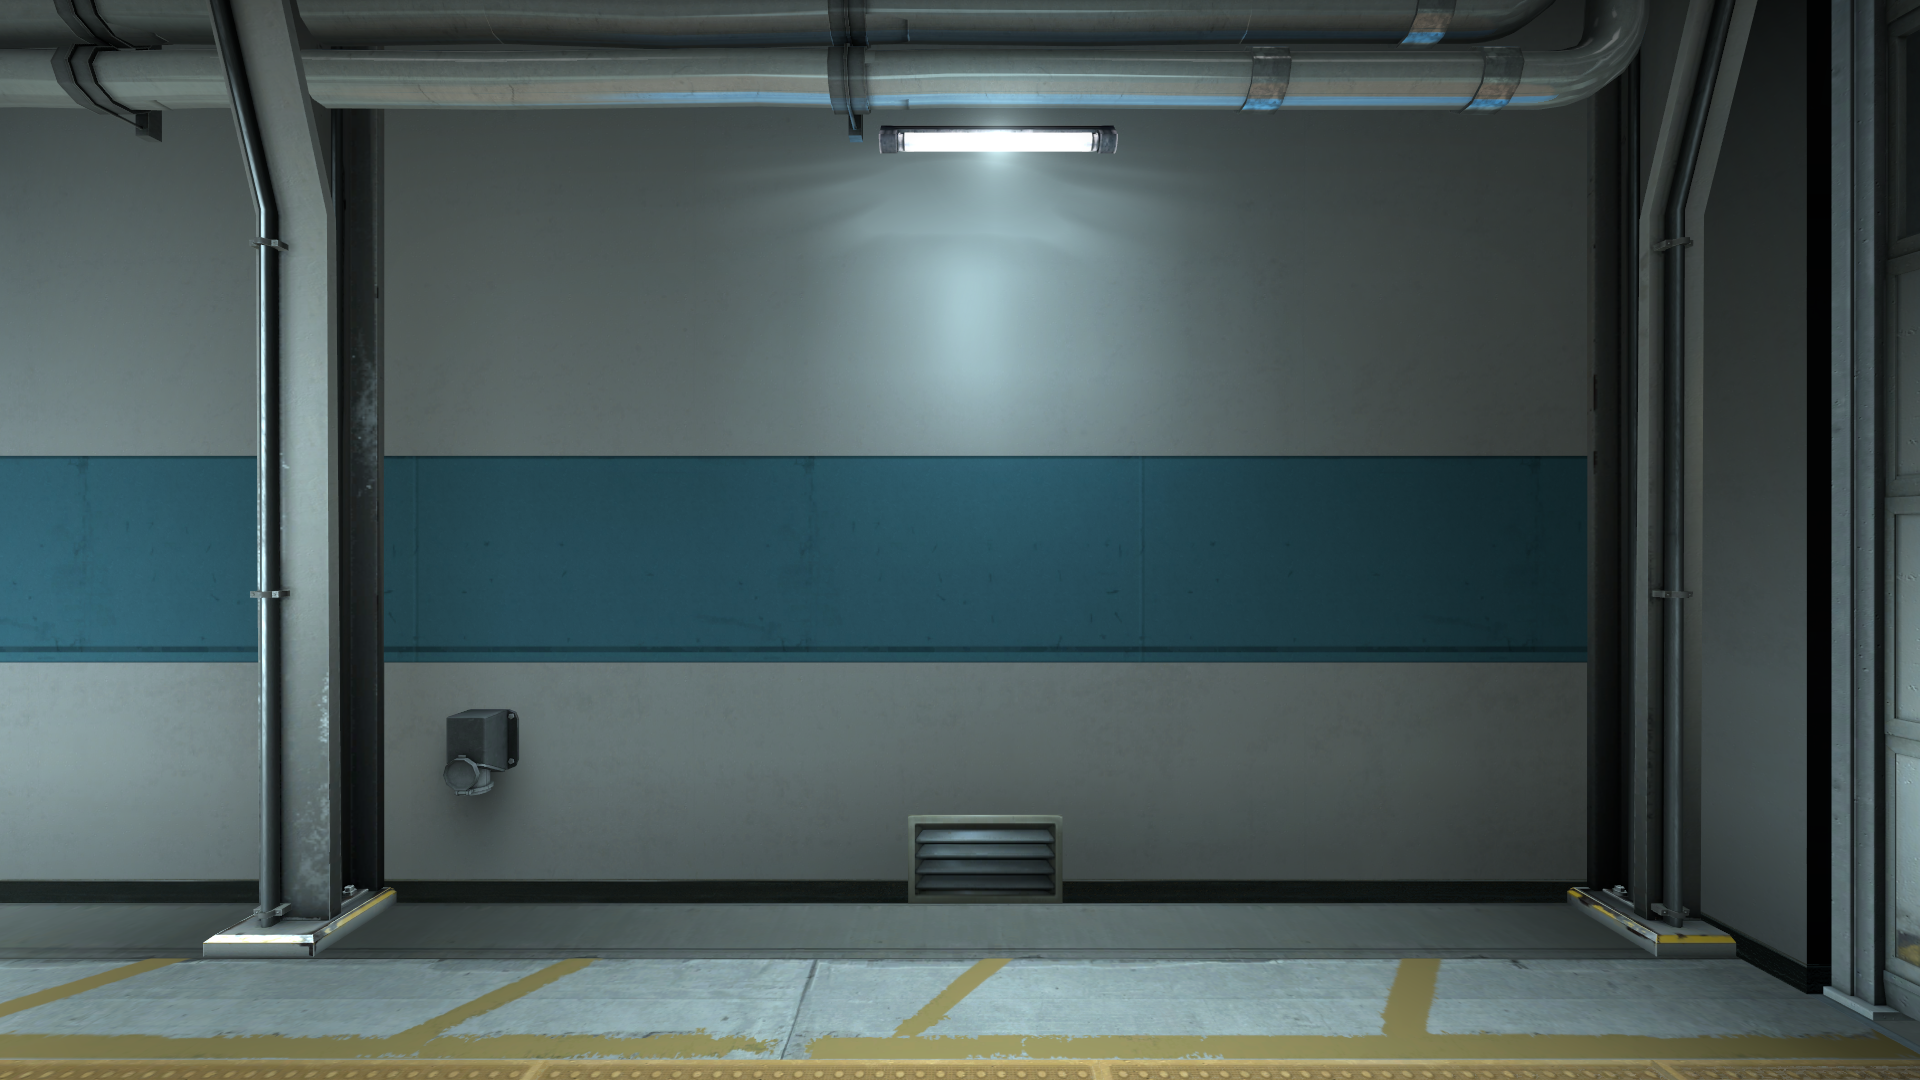
Map: de_train